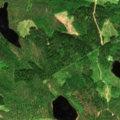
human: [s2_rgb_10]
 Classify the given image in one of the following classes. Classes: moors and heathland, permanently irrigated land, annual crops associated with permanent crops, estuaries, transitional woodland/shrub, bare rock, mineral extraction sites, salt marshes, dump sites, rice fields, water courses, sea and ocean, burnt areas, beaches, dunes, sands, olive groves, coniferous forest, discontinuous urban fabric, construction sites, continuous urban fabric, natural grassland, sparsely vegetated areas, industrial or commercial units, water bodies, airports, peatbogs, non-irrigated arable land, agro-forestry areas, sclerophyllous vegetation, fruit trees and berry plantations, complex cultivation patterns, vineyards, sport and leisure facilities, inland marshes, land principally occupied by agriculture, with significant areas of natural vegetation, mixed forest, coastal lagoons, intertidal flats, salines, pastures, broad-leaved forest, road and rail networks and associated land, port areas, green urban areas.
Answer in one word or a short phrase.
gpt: coniferous forest, mixed forest, water bodies